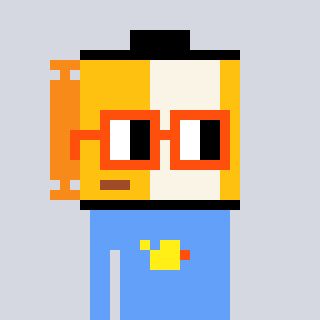
a pixel art character with square orange glasses, a film roll-shaped head and a blue-colored body on a cool background